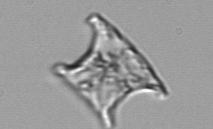
Label: Eucampia